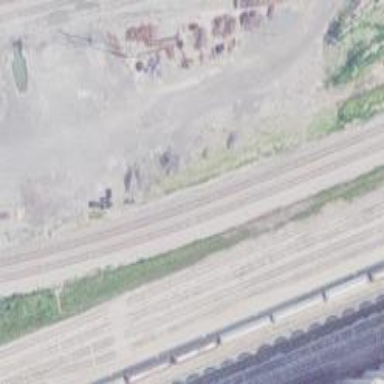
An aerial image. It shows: Railway track.